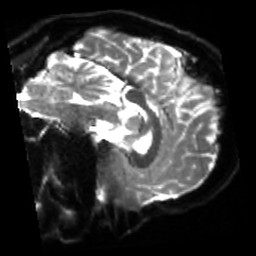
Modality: sbref
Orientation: sagittal
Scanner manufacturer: siemens
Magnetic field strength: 3 T
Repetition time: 4 s
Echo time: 0.0594 s